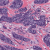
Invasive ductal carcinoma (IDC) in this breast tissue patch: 1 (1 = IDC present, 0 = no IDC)